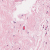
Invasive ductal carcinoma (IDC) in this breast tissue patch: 0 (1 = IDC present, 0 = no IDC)